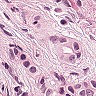
Metastatic tissue present: yes